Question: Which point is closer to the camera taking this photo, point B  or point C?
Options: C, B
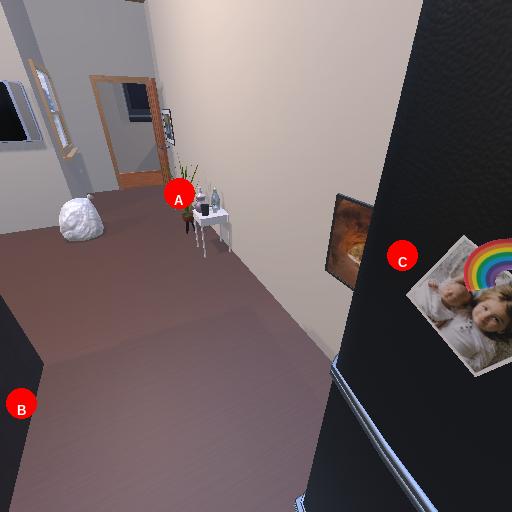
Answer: C